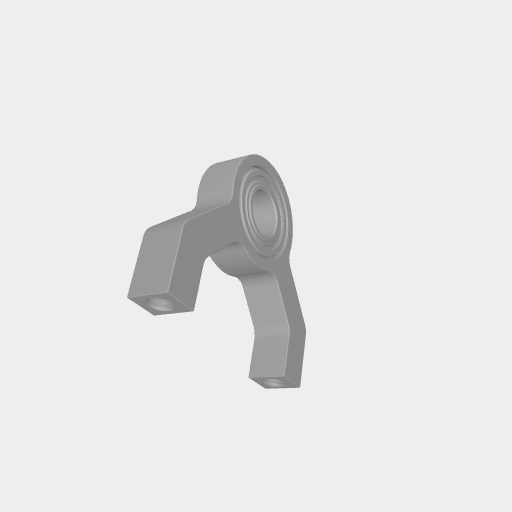
Part: Side1Post2PillowBlock8ID